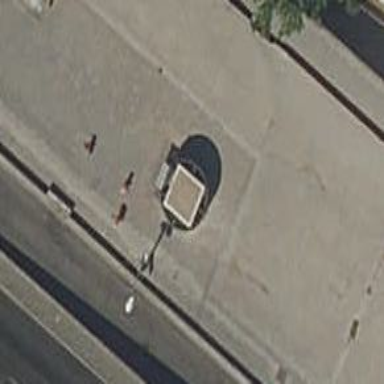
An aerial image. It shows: Subway entrance.